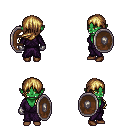
a pixel art fantasy rpg character, female body template, orc, green skin, purple robe, white pants, blonde left-swept hairstyle, metal gloves, brown shoes, shield, four views (front, back, left, right), 2x2 character sprite sheet, small pixel art, hard edges, no anti-aliasing